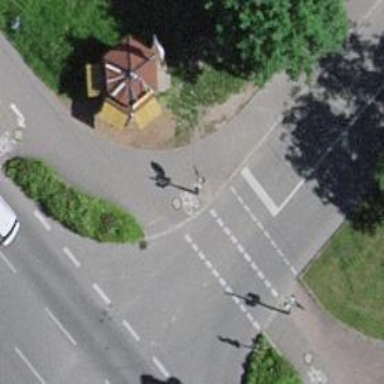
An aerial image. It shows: Road with traffic signals at the crossing.